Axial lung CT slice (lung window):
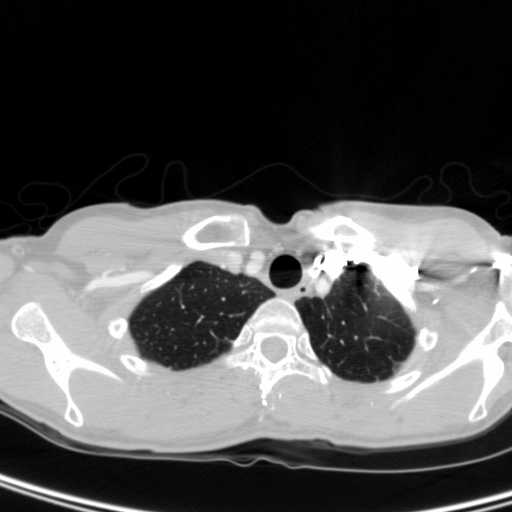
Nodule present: no